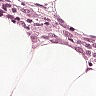
Metastatic tissue present: yes